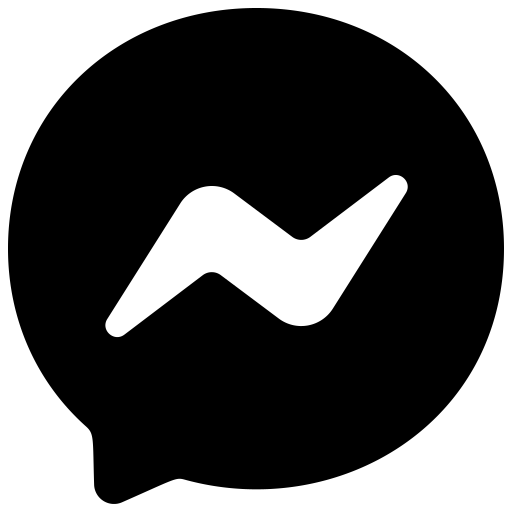
Tags: icon, FontAwesome, fa-icon, brand, facebook, messenger